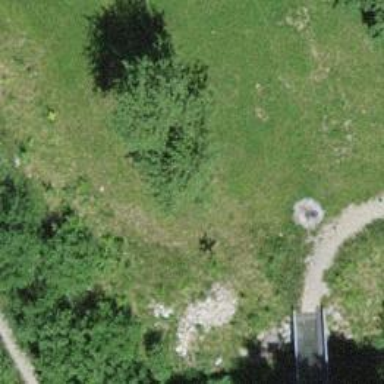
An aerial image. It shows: Footway bridge with unpaved surface.